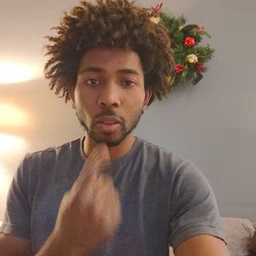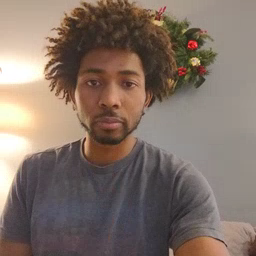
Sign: tongue